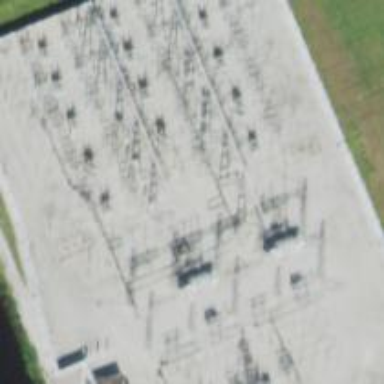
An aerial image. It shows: Switch used for power control.